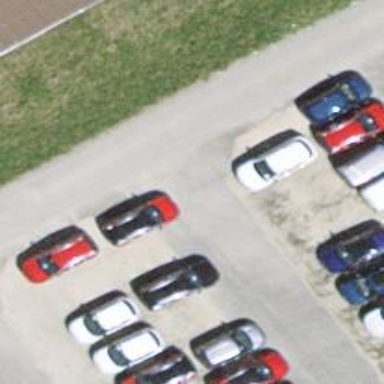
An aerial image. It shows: Road serving as parking aisle.